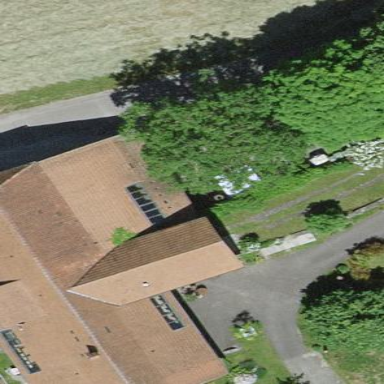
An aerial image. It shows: Farm building.